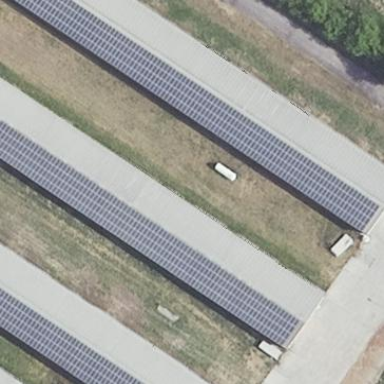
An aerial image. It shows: Solar photovoltaic panel generating electricity. It is small installation located on building.